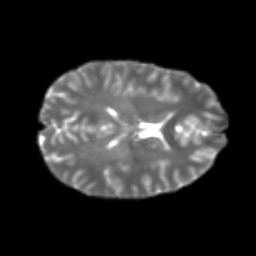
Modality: T2w
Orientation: axial
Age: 22
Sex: male
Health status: healthy
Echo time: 0.074 s